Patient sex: M
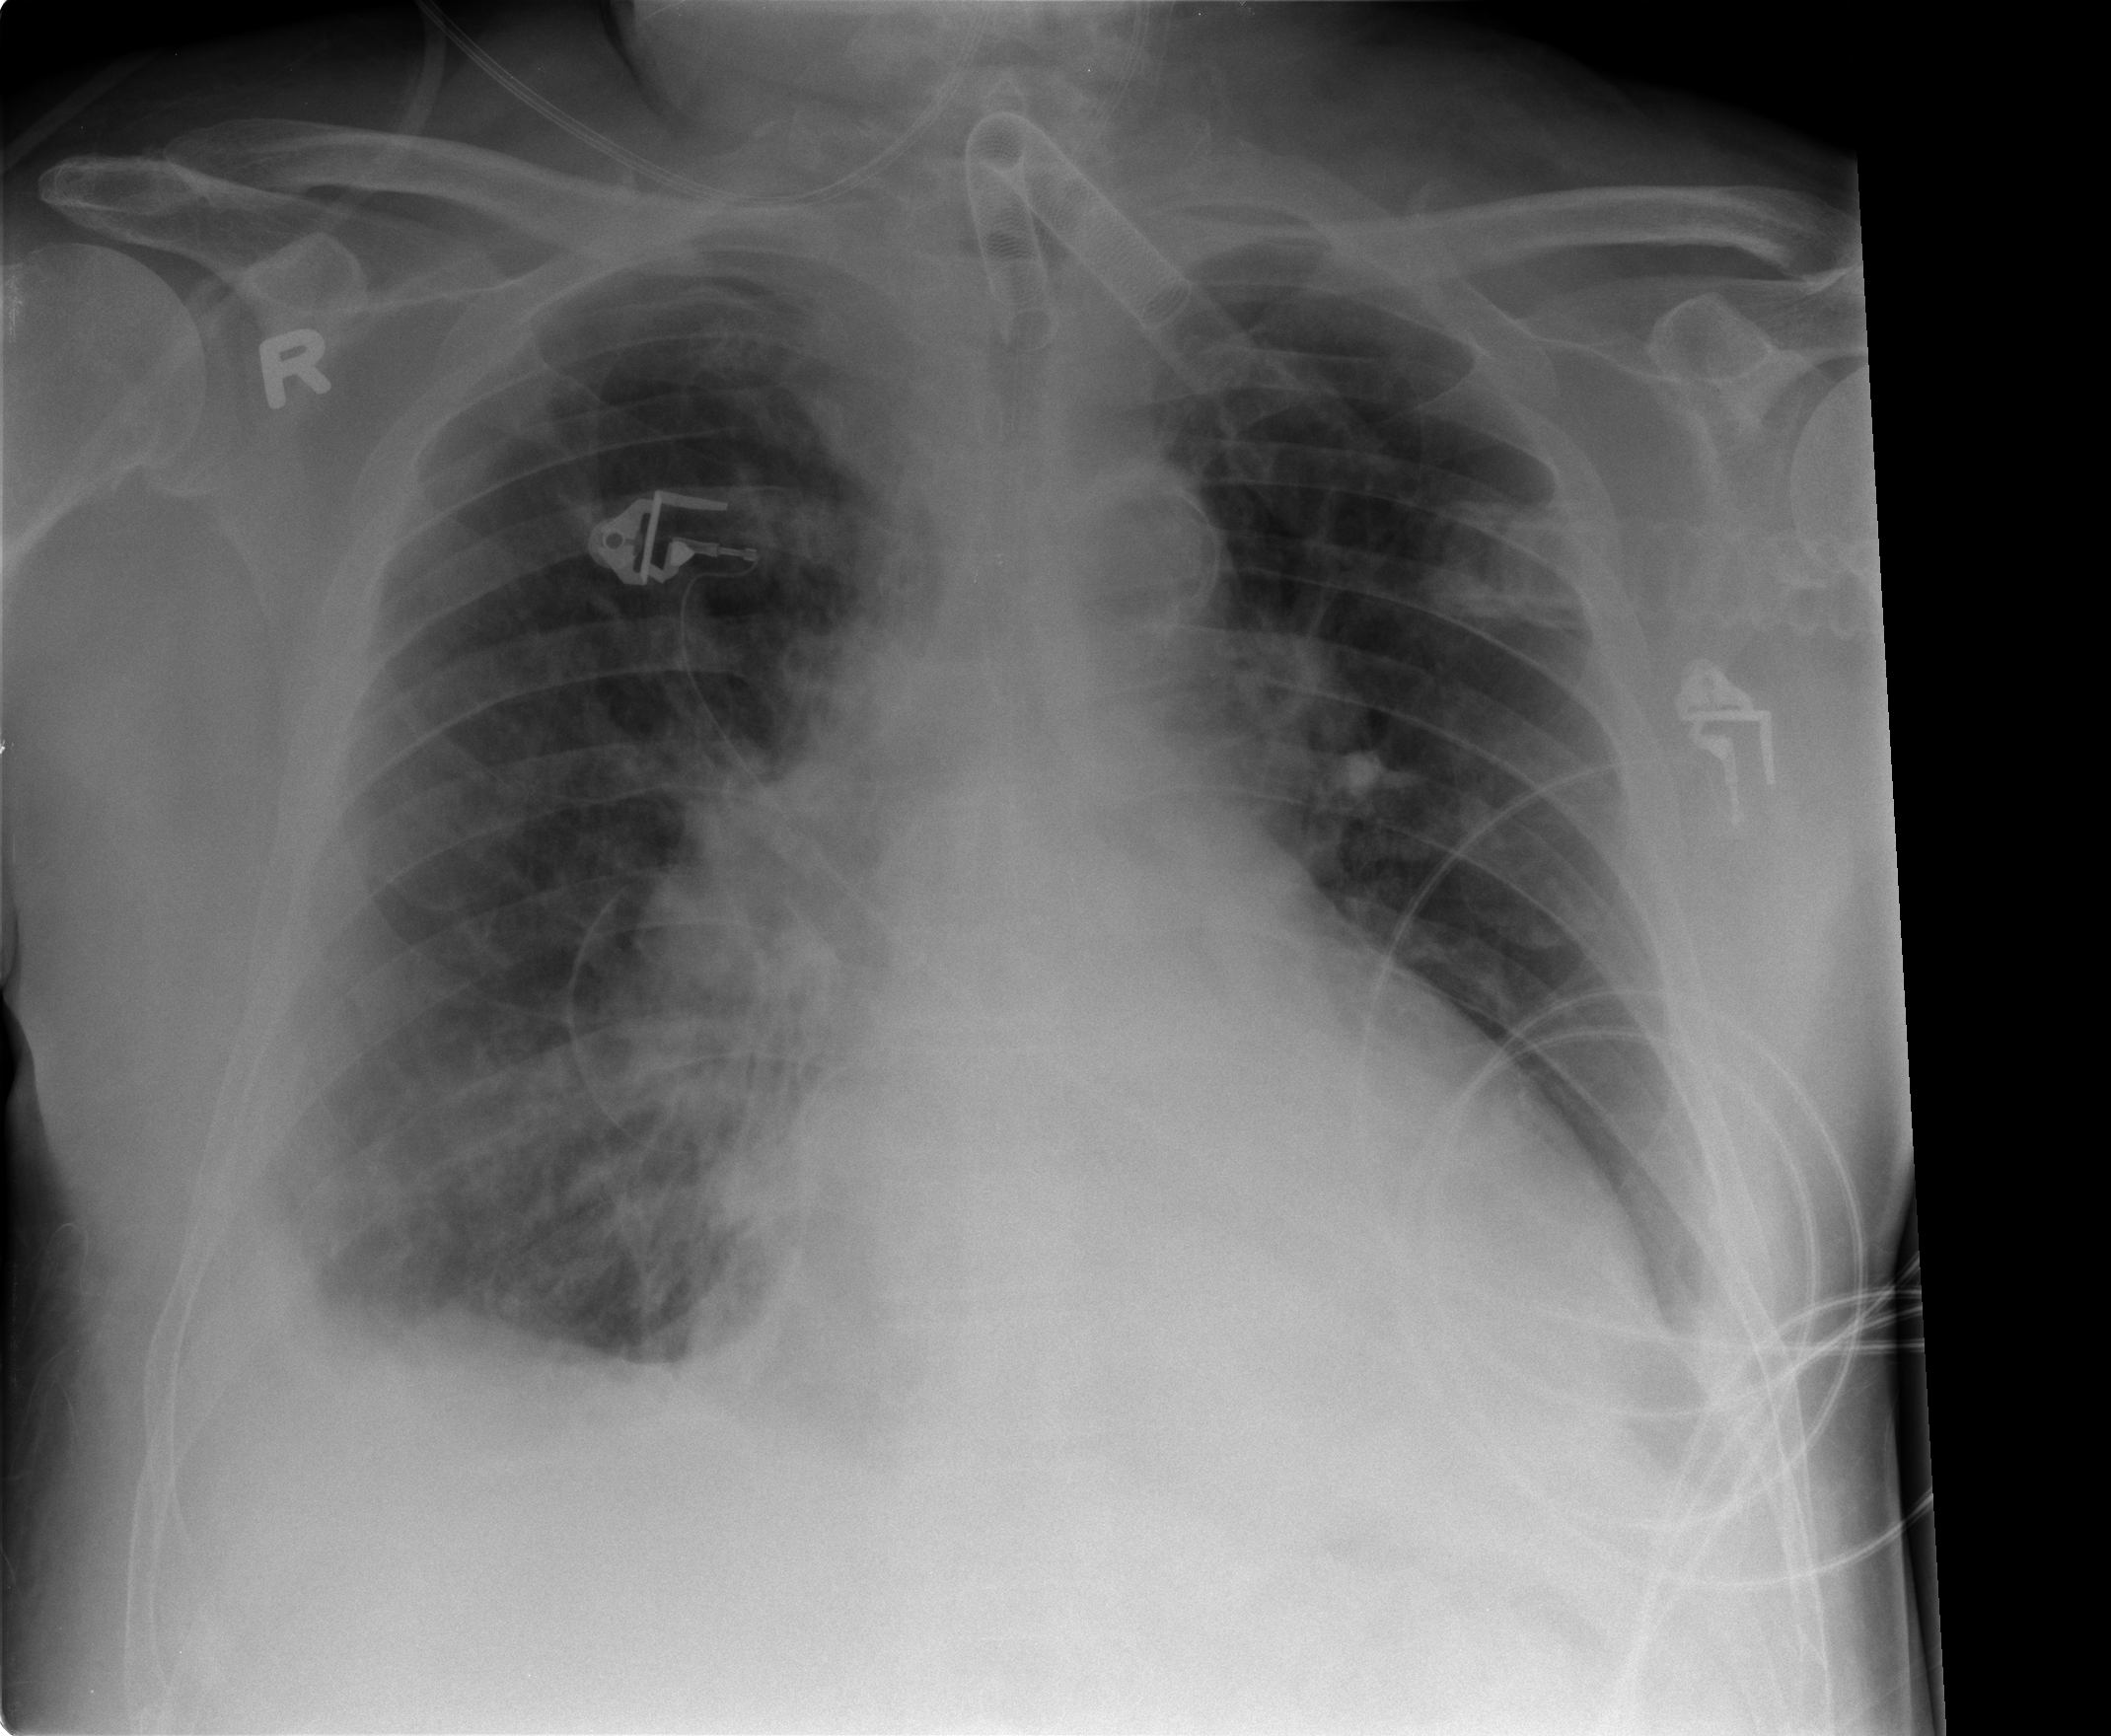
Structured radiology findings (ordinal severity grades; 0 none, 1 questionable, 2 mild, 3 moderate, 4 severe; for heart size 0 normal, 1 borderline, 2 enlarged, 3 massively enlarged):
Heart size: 2
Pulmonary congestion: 2
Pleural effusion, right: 2
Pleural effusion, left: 1
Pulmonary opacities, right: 2
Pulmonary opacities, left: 1
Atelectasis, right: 2
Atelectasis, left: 2